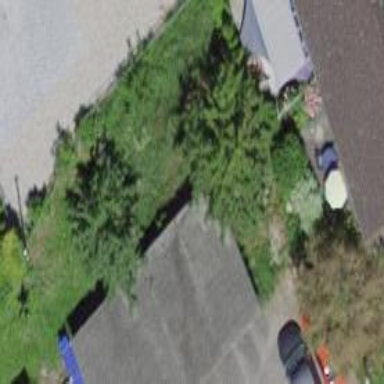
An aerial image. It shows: Garage building.